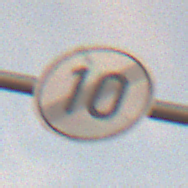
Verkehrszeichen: EndeGeschwindigkeit10
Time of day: SunriseSunset
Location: Outdoor (Nature)
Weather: PartlyCloudy
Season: NotSpecified
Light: Natural